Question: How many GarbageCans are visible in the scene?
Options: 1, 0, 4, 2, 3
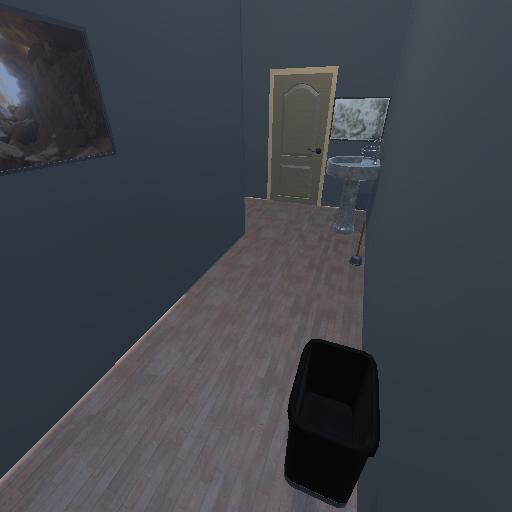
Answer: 1